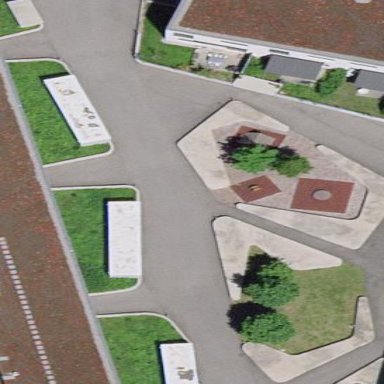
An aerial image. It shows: Playground area for leisure land.